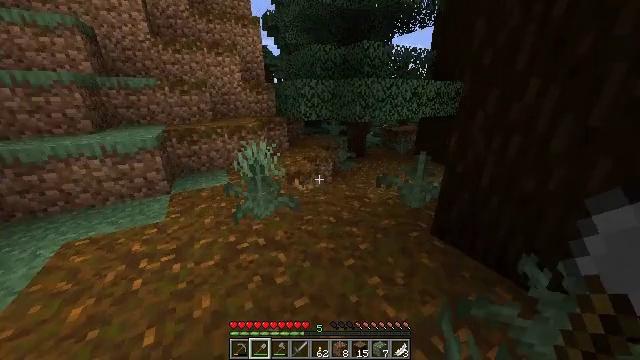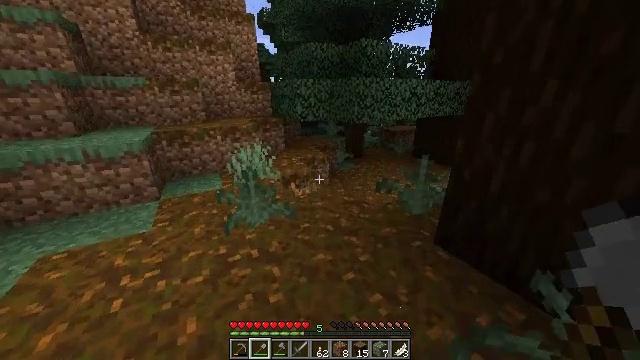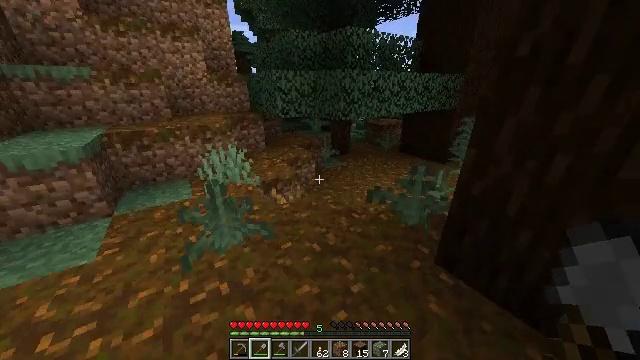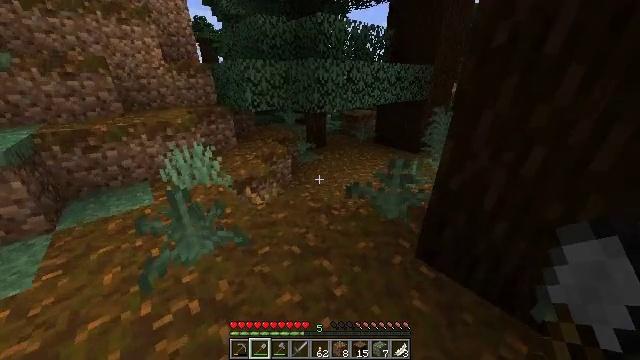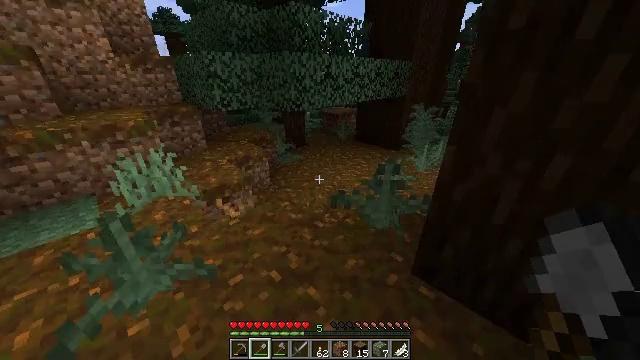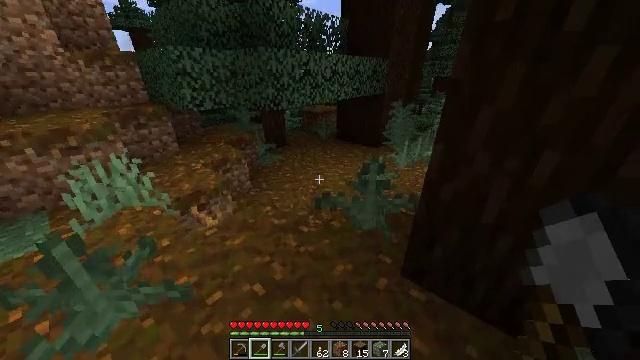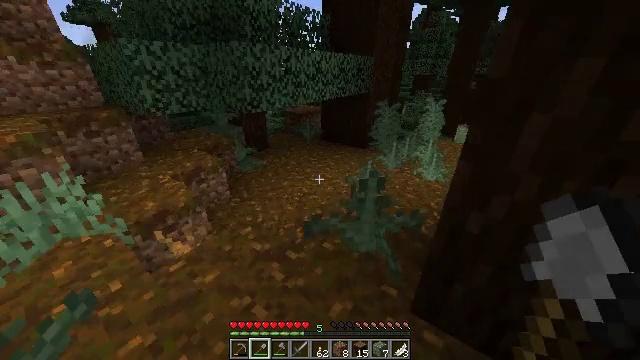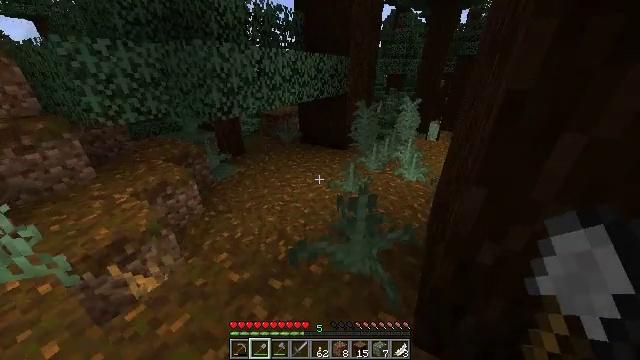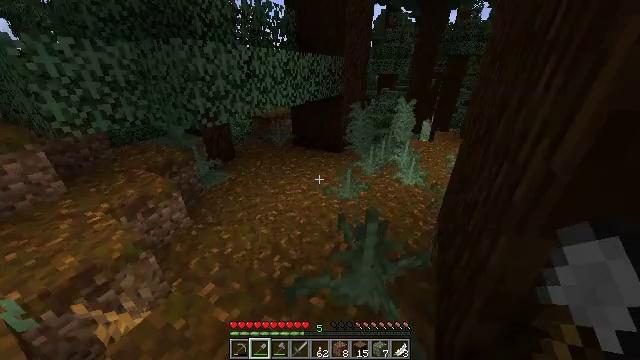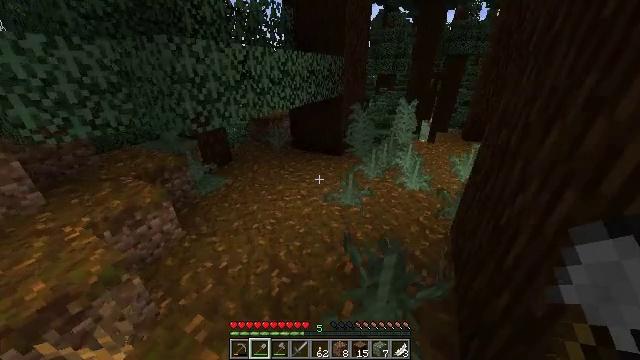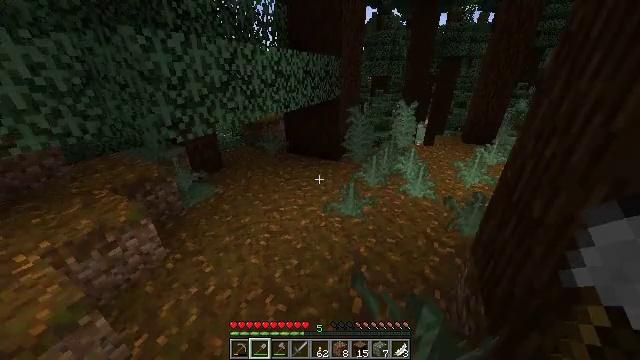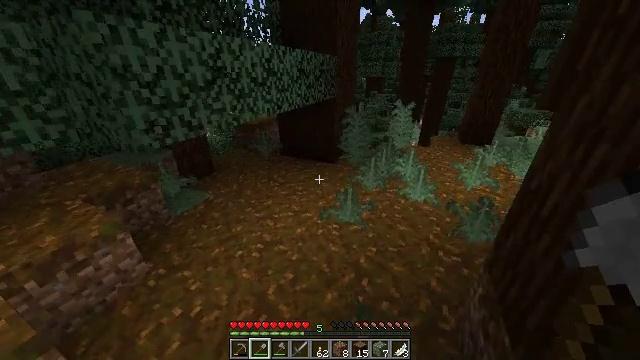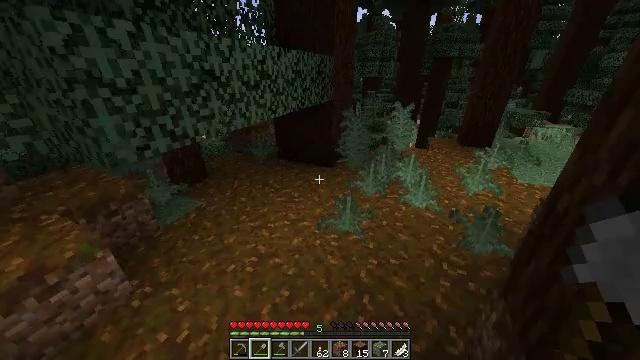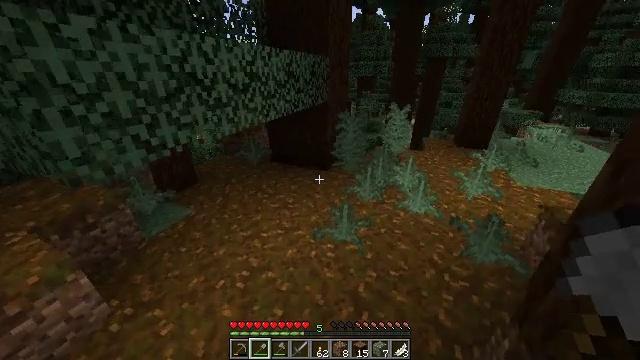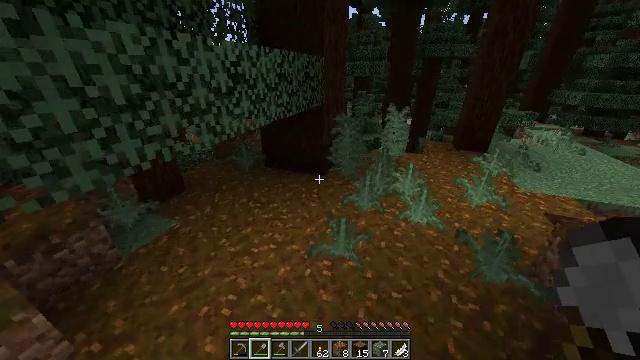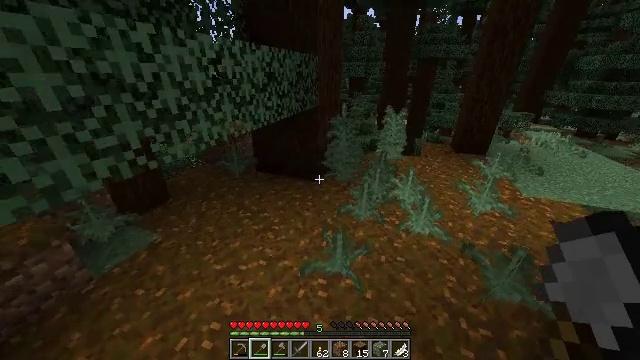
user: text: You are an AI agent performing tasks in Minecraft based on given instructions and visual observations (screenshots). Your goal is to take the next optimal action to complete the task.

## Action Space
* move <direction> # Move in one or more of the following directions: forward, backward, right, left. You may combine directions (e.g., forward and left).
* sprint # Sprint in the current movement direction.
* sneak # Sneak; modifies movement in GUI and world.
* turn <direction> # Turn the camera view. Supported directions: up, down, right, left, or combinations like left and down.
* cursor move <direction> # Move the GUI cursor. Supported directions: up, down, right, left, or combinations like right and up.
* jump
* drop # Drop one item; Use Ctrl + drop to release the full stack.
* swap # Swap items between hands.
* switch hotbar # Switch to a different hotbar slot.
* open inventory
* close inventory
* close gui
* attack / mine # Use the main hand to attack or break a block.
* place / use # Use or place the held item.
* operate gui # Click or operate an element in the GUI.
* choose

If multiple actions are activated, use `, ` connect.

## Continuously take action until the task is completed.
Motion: motion action
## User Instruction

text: Mine the sweet berry bush.
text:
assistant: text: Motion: move forward, sprint
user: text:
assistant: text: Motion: move forward, sprint, turn right and down
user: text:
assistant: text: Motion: move forward, sprint, turn right and down
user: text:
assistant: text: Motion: move forward, sprint, turn right
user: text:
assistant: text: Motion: move forward, sprint, turn right
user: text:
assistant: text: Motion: move forward, sprint, turn right
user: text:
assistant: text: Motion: move forward, sprint, turn right
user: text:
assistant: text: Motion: move forward, sprint, turn right
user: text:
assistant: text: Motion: move forward, sprint
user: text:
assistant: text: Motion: move forward, sprint, turn right
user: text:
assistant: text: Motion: move forward, sprint, turn right
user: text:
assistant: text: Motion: move forward, sprint
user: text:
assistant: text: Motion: move forward, sprint, turn right
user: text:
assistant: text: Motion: move forward, sprint, turn right
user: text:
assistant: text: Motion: move forward, sprint, turn right
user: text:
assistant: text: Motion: move forward, sprint, turn right
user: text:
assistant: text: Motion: move forward, sprint
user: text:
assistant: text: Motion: move forward, sprint
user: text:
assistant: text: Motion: move forward, sprint
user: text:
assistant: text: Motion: move forward, sprint
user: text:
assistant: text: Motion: move forward, sprint
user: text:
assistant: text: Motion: move forward, sprint
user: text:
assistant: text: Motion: move forward, sprint
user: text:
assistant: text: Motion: move forward and move right, sprint, turn right
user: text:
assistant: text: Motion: move forward and move right, sprint, turn right
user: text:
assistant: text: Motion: move forward and move right, sprint
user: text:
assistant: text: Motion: move forward and move right, sprint
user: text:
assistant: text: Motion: move forward and move right, sprint
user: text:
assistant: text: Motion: move forward and move right, sprint
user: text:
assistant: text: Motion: move forward and move right, sprint